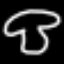
Label: mushroom